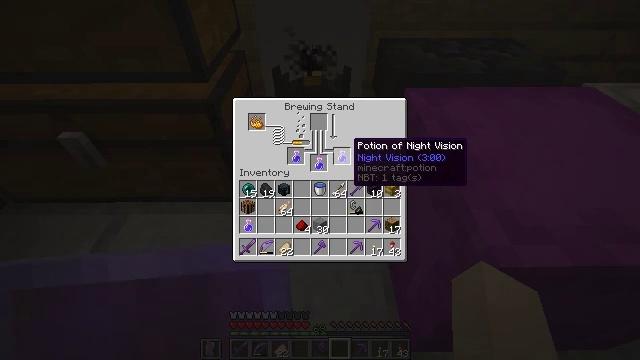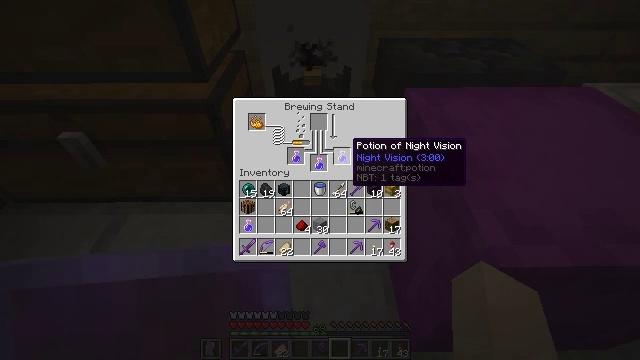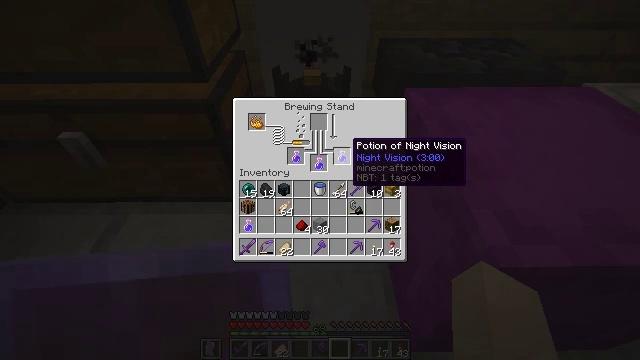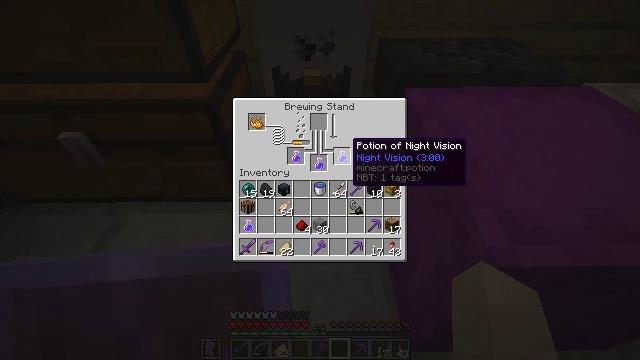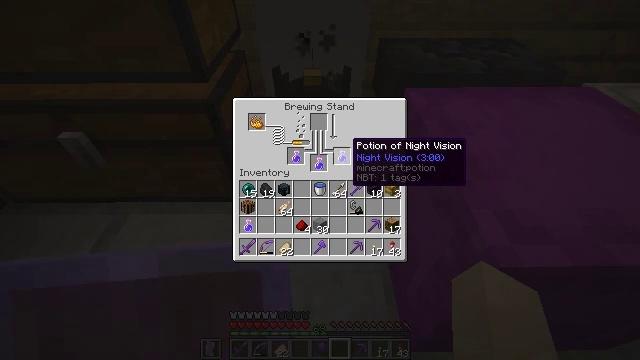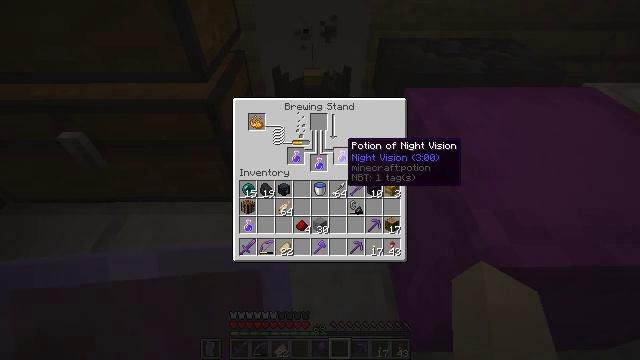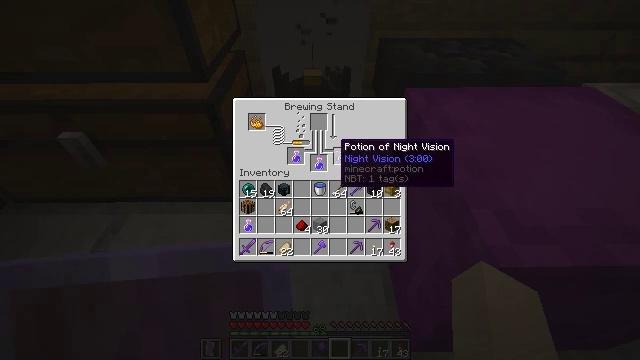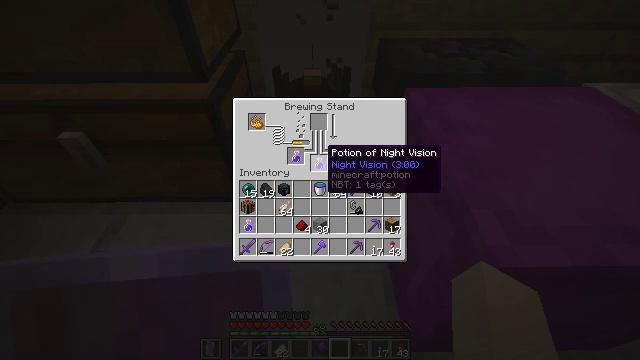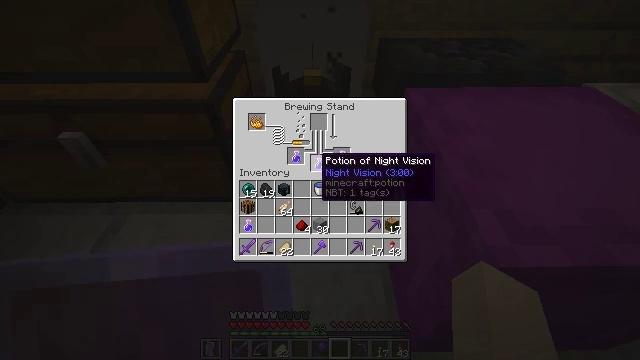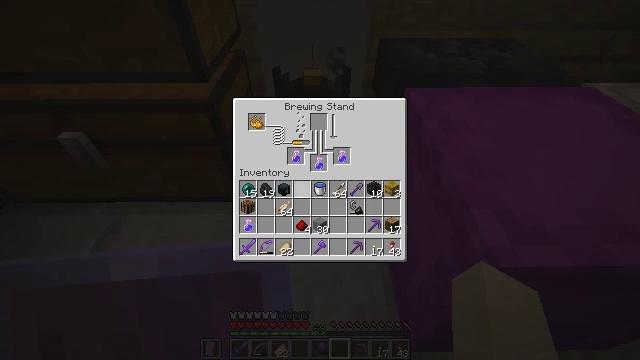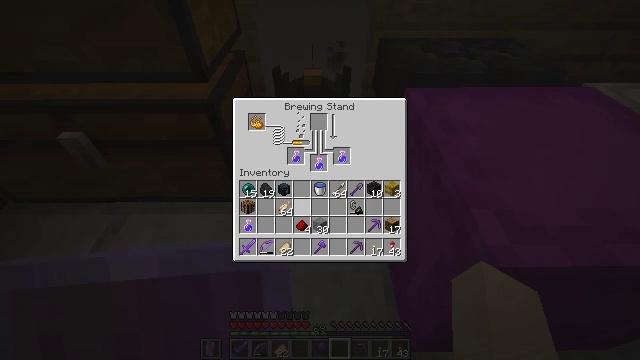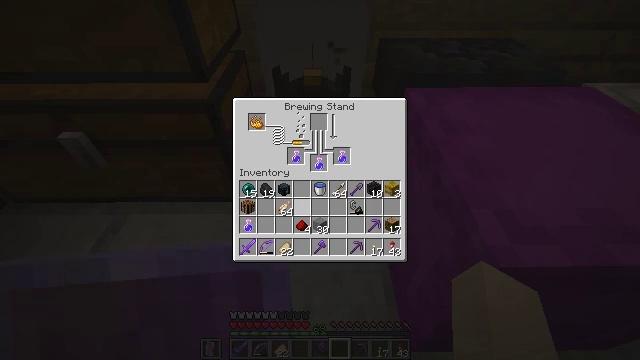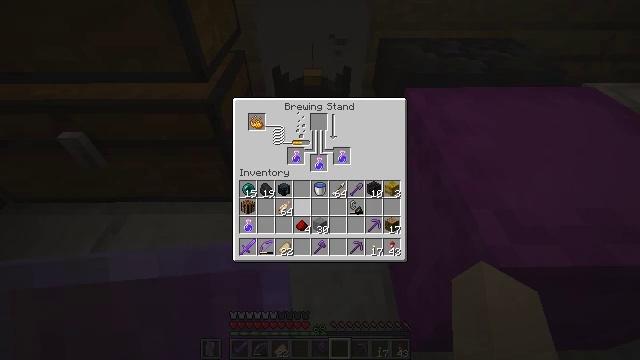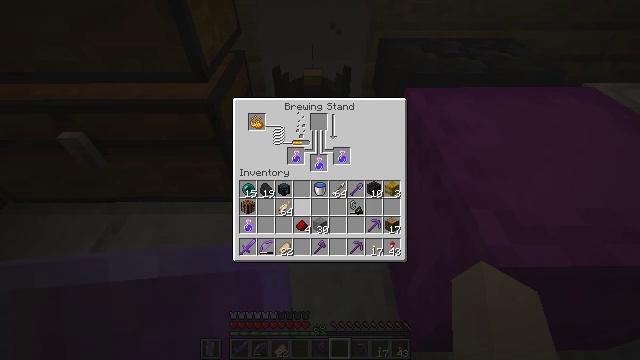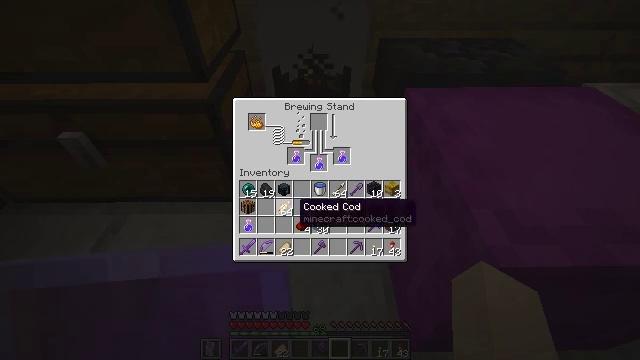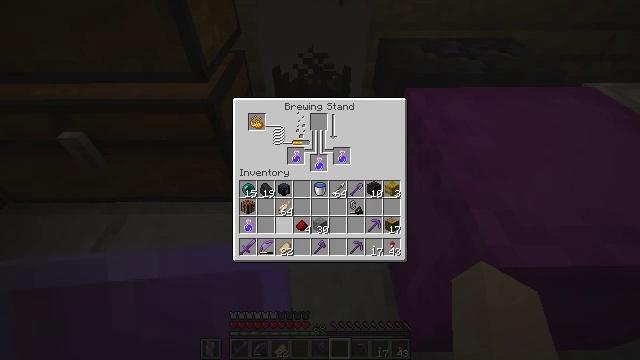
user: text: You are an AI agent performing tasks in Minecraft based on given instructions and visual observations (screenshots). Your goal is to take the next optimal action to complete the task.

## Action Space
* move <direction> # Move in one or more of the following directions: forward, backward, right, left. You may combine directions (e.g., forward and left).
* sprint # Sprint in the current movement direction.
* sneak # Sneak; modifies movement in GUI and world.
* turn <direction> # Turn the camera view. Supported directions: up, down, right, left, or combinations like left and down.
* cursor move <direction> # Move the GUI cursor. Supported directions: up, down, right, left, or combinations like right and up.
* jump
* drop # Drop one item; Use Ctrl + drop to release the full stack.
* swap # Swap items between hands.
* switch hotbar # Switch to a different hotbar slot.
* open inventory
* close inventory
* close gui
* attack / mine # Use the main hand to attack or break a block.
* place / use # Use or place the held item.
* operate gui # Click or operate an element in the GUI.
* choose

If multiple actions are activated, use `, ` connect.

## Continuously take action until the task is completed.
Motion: motion action
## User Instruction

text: Destroy the orange shulker box to move it.
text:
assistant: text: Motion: no_op
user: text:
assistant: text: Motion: no_op
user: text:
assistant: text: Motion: no_op
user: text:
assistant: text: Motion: no_op
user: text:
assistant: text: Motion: no_op
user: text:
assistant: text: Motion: turn left
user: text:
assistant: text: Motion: turn left
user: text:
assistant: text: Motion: turn down
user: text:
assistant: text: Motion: turn left and down
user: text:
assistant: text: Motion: turn left and down
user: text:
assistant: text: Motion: no_op
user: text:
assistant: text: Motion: sneak
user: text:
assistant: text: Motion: sneak
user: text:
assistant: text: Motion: sneak
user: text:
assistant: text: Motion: sneak
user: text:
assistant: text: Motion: sneak
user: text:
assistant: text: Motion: sneak
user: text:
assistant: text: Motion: sneak
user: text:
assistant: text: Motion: sneak
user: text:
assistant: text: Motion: sneak
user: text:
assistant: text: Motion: sneak
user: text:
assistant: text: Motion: sneak
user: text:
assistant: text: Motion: sneak
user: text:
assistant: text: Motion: sneak
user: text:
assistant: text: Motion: sneak, attack / mine
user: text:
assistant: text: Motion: sneak, attack / mine
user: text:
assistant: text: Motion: sneak, attack / mine
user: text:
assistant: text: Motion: sneak
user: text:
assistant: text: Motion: no_op
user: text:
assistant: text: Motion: no_op